Question: I'm looking for an efficient way to make index matrix to Boolean matrix, without a loop (with NumPy).
The index matrix build from tuples which represents indices. I need to build a Boolean matrix (in different and known size) from it, which going to "1" on all of the indices that in the index matrix, and "0" in all the other positions. As an example if 'x' array with shape be as:
'''
x = np.array([[[0, 0], [0, 1], [0, 3]],
[[1, 0], [1, 3], [1, 4]],
[[2, 2], [2, 3], [2, 4]],
[[3, 1], [3, 3], [3, 4]],
[[4, 2], [4, 3], [4, 4]]])
'''
the desired output be in shape as:
'''
[[1 1 0 1 0]
[1 0 0 1 1]
[0 0 1 1 1]
[0 1 0 1 1]
[0 0 1 1 1]]
'''
- '(0,0) (0,1) (0,3)'- '(1,0) (1,3) (1,4)'
I wrote a function that do it with loops, it's attached. But it performs too slow! I'm looking for much efficiency way, with NumPy.

Thanks for all helpers!!
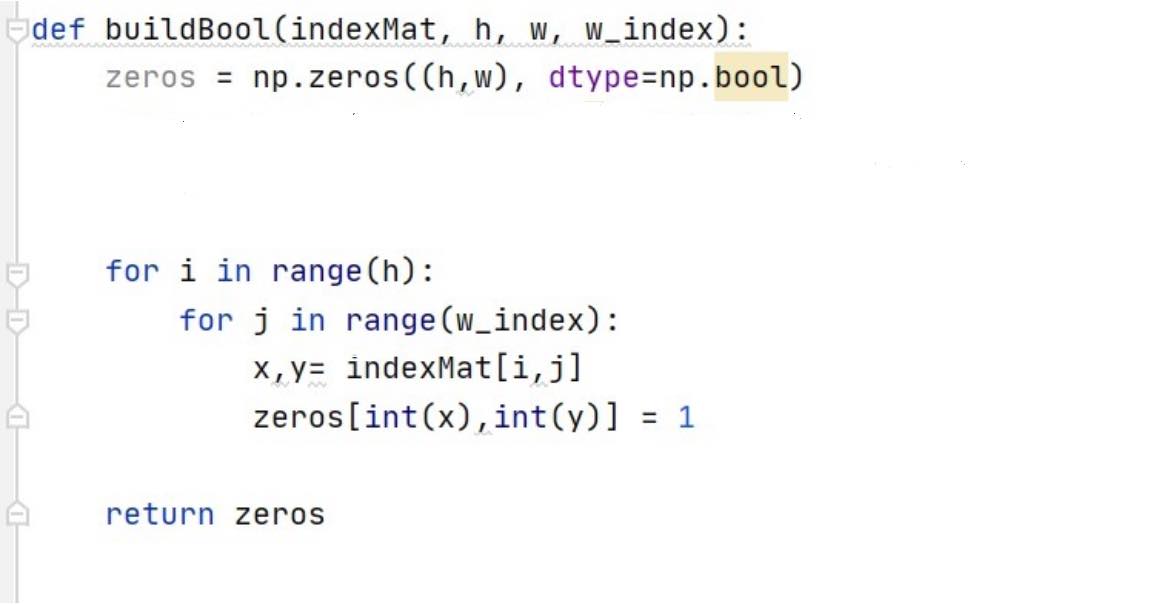
Answer: Row and column ids arrays can be taken from 'x' using indexing. Then we can create a with the desired shape; where, maximum column numbers can be taken from the 'x' and row numbers will be as for 'x':
'''
row_ids = x[:, :, 0]
# [[0 0 0]
# [1 1 1]
# [2 2 2]
# [3 3 3]
# [4 4 4]]
cols_ids = x[:, :, 1]
# [[0 1 3]
# [0 3 4]
# [2 3 4]
# [1 3 4]
# [2 3 4]]
B = np.zeros((x.shape[0], x.max() + 1), dtype=np.int64)
# [[0 0 0 0 0]
# [0 0 0 0 0]
# [0 0 0 0 0]
# [0 0 0 0 0]
# [0 0 0 0 0]]
'''
Now, we can fill the 'B' array by '1' using indexing as:
'''
B[row_ids, cols_ids] = 1
# [[1 1 0 1 0]
# [1 0 0 1 1]
# [0 0 1 1 1]
# [0 1 0 1 1]
# [0 0 1 1 1]]
'''